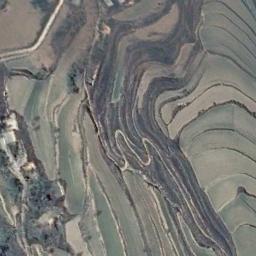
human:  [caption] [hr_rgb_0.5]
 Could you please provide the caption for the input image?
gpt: The bare and green terrace is next to some trees .

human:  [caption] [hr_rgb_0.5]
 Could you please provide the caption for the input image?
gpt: Lots of green plants are on the terrace .

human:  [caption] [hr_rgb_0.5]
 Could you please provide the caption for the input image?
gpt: A large layer of brown and green mixed terraces with several winding narrow paths .

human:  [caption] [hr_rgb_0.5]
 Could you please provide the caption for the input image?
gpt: There are no crops on the terraces in the picture .

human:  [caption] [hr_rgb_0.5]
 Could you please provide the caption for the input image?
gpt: There are many green terraces of different sizes .